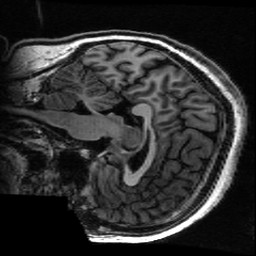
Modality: T1w
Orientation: sagittal
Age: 20
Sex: female
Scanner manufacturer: ge
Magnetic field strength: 3 T
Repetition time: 0.01144 s
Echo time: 0.005012 s